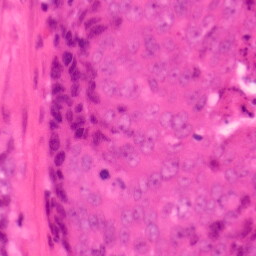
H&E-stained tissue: Colon